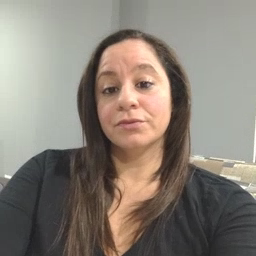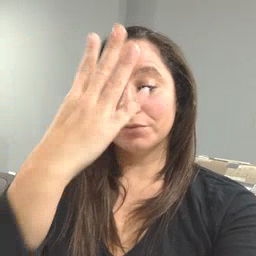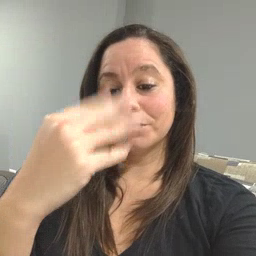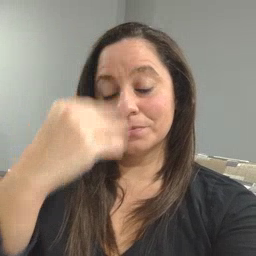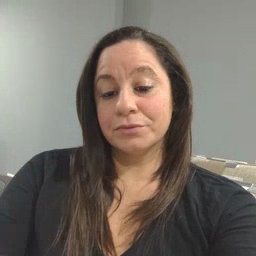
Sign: sleepy